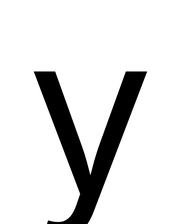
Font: Inter_Regular